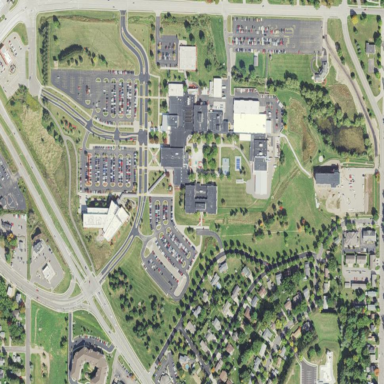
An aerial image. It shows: College.